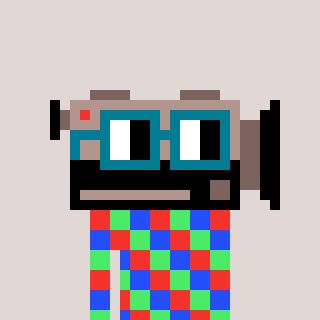
a pixel art character with square dark green glasses, a camcorder-shaped head and a yellow-colored body on a warm background